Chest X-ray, PA view. Patient: 52 years old, sex M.
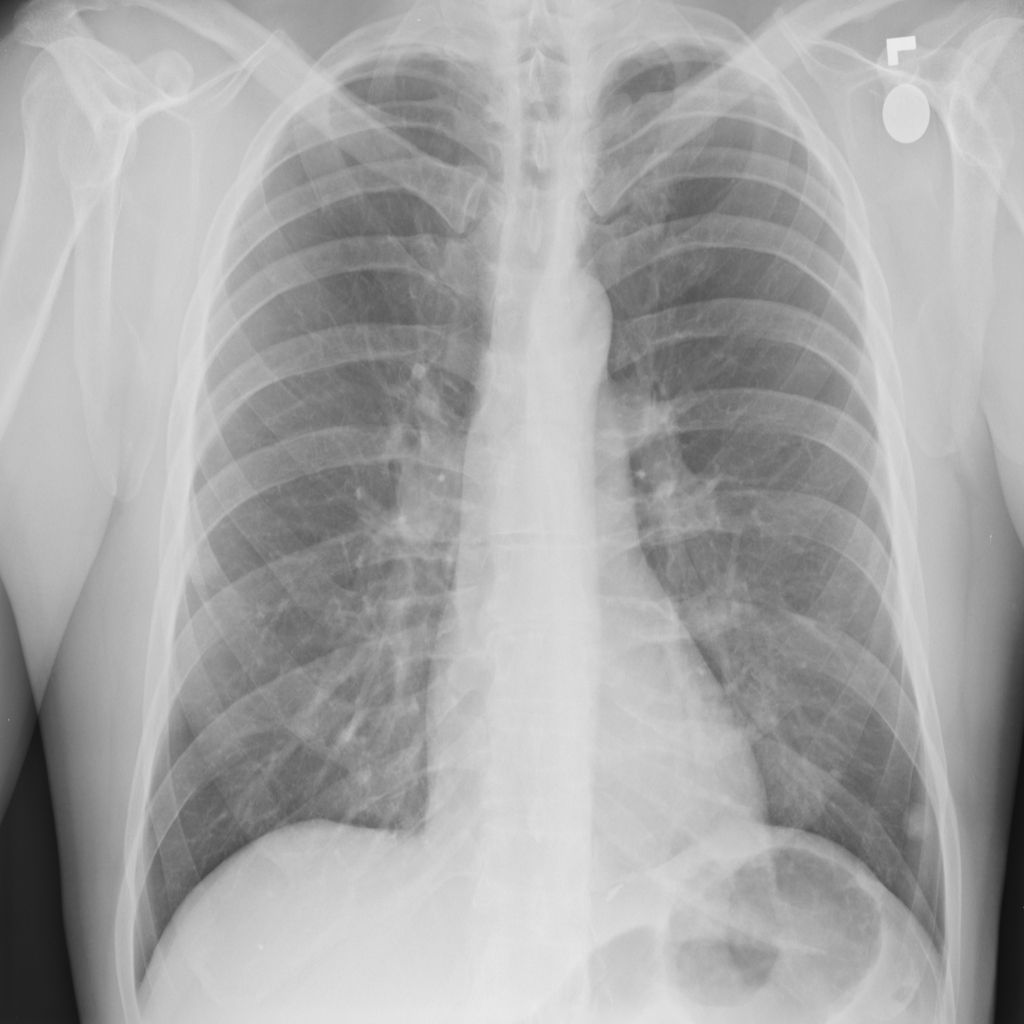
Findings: No Finding